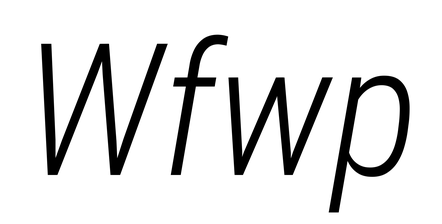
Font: Roboto-Italic_Condensed_Light_Italic